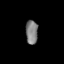
Tissue: lung
Cell type: Epithelial cells
Senescence score: 0.1987
Nuclear area (px): 284
Mean DAPI intensity: 125.884